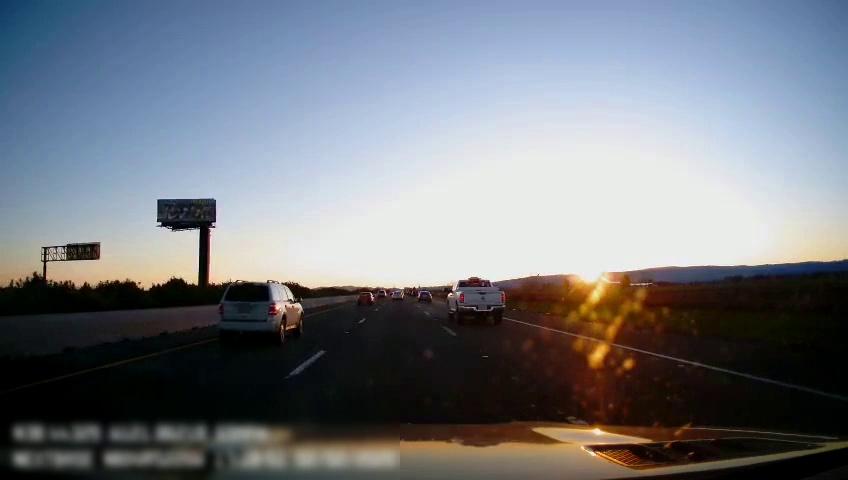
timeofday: Dusk/Dawn/Twilight
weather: Sunny
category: Drivable Space
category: Vehicles | Car
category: Vehicles | Truck
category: Vehicles | Car
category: Vehicles | SUV
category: Vehicles | Car
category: Lanes | Current Lane
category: Lanes | Alternate Lane
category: Lanes | Alternate Lane
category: Lanes | Alternate Lane